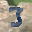
Label: 3